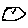
Label: hexagon